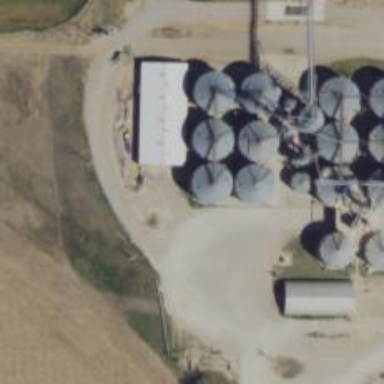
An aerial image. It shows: Silo.